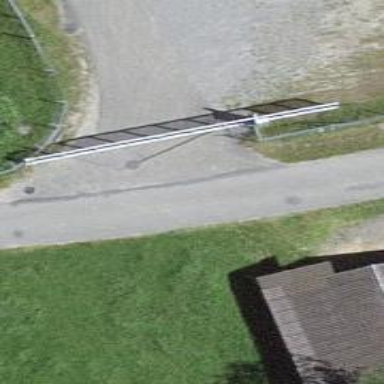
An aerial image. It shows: Gate.